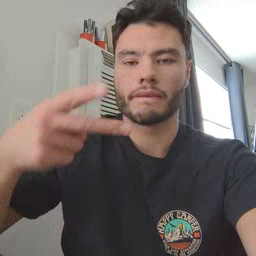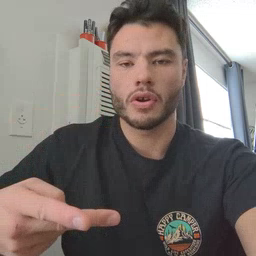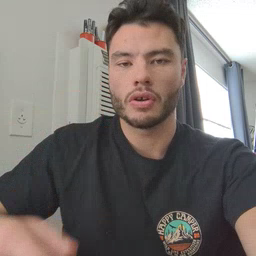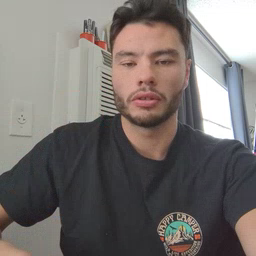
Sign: fall